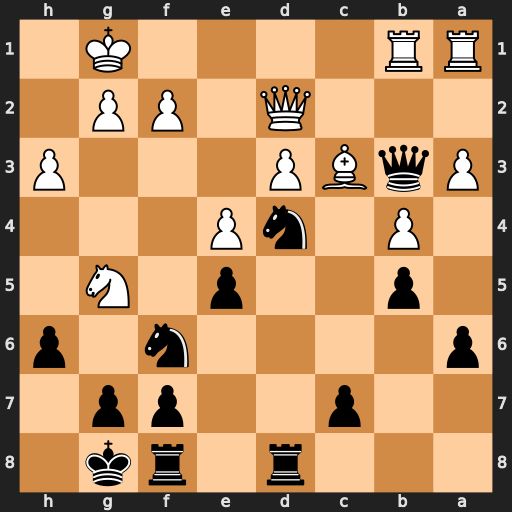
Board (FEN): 3r1rk1/2p2pp1/p4n1p/1p2p1N1/1P1nP3/PqBP3P/3Q1PP1/RR4K1
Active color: b
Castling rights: -
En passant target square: -
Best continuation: Qxc3 Qxc3 Ne2+ Kh2 Nxc3